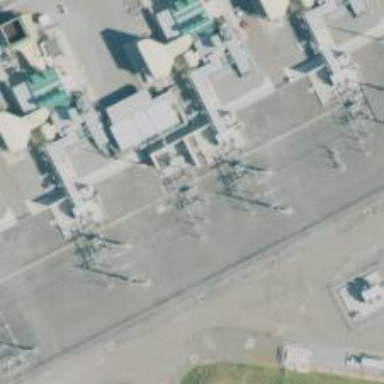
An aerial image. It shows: Switch for power supply.